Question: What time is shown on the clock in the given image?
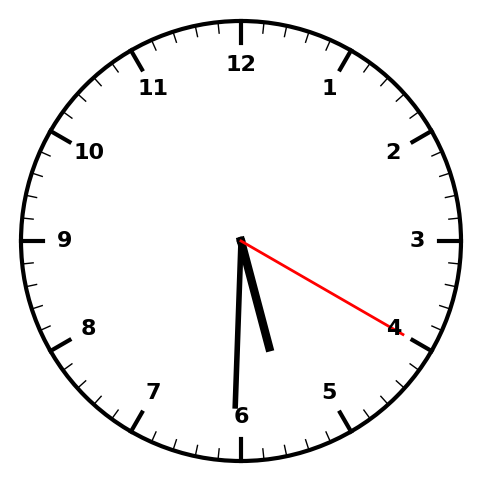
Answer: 05:30:20